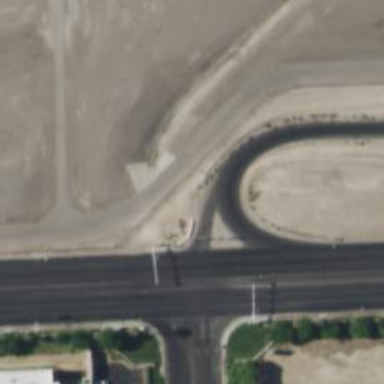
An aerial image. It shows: Solid stop line on the road.